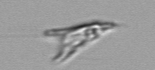
Label: Chrysochromulina_lanceolata